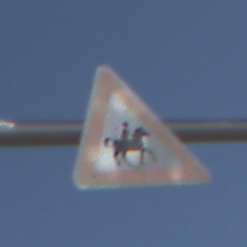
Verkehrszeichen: ReiterLinks
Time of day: Midday
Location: Outdoor (Nature)
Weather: PartlyCloudy
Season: NotSpecified
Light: Natural